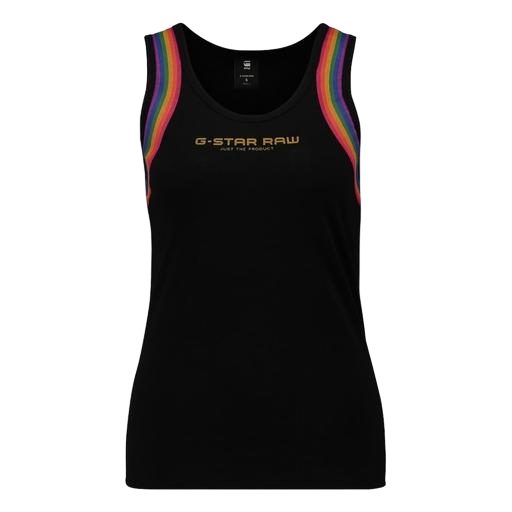
multicolor pro tank top, black go distance tank, multicolor training tank, white background